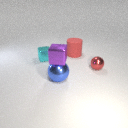
large red rubber cylinder behind large blue metal sphere